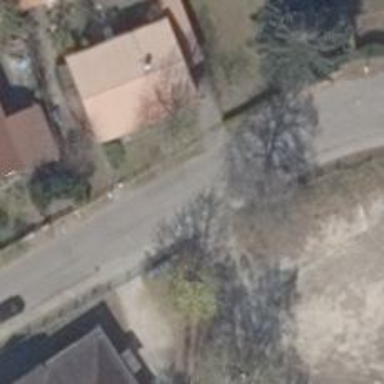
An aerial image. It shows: Smooth asphalt road in residential area.